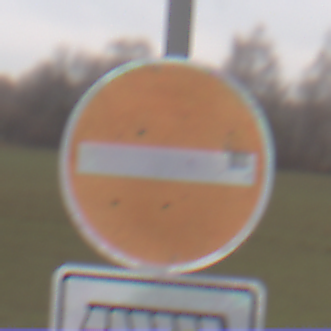
Verkehrszeichen: VerbotDerEinfahrt
Zusatzzeichen unten: MehrspurigeFahrzeugeFrei5
Umgebung: Outdoor, RoadRail
Tageszeit: Midday
Wetter: Overcast
Licht: Natural
Jahreszeit: NotSpecified
Kontrast: LowContrast